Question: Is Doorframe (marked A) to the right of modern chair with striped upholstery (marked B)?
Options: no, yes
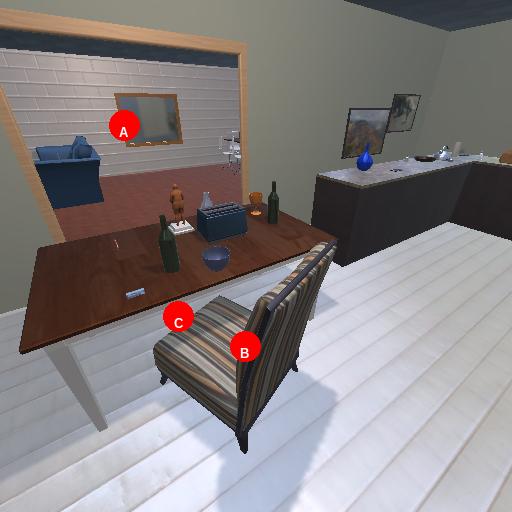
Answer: no